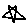
Label: star